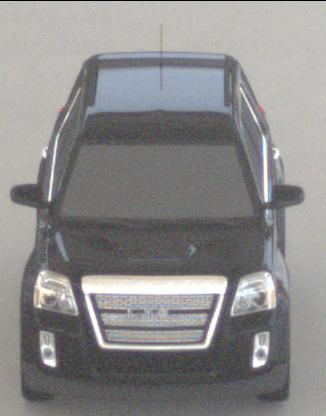
Make: GMC
Model: Terrain
Detailed model: Gen. 1
Model produced from: 2009
Model produced until: 2017
Doors: 5
Color: black
Road condition: dry road
Daytime: morning or afternoon
Contrast: low contrast